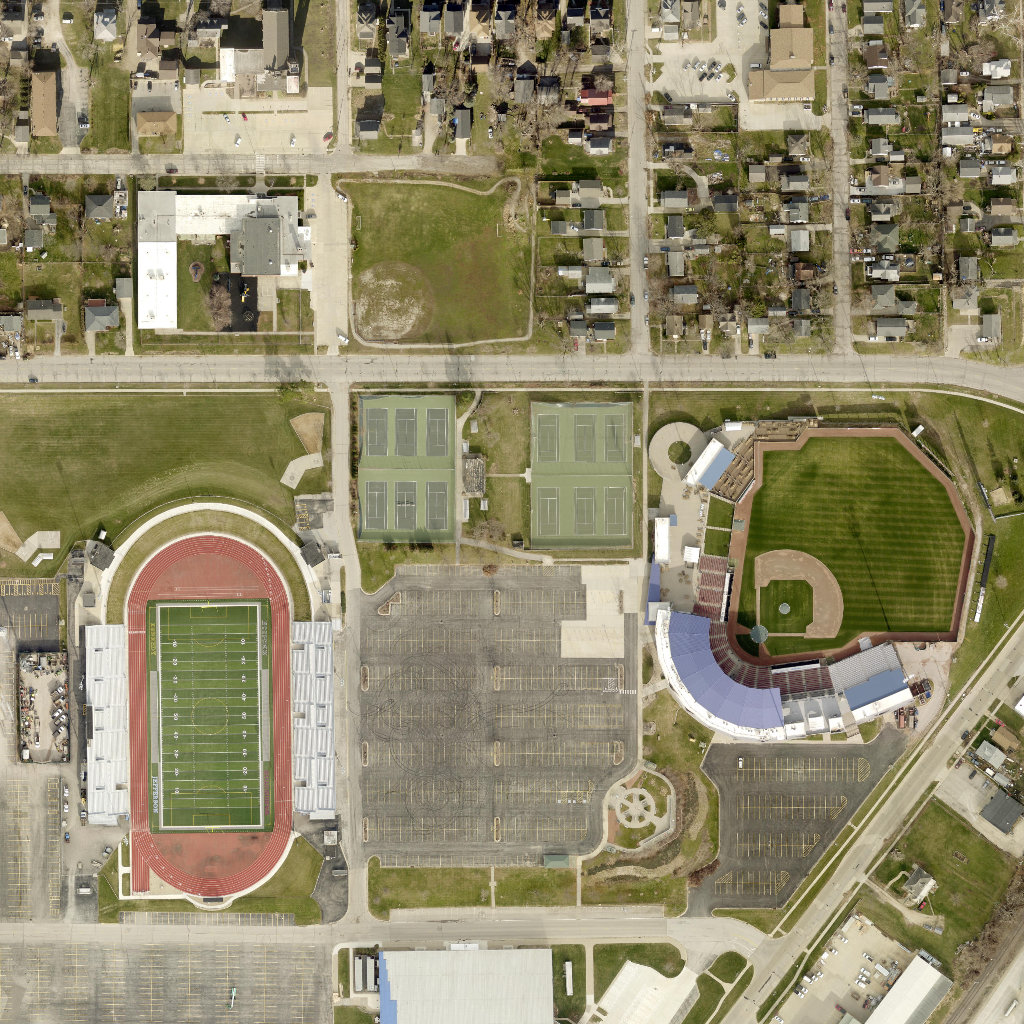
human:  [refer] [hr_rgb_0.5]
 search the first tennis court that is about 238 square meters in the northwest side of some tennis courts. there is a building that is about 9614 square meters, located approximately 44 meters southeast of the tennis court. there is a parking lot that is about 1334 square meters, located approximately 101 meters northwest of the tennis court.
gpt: <box>[[52, 40, 54, 45, 0]]</box>

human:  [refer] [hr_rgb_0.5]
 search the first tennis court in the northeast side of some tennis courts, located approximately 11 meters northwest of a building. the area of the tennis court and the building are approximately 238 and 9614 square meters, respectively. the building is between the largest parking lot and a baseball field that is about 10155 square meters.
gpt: <box>[[59, 40, 61, 45, 0]]</box>